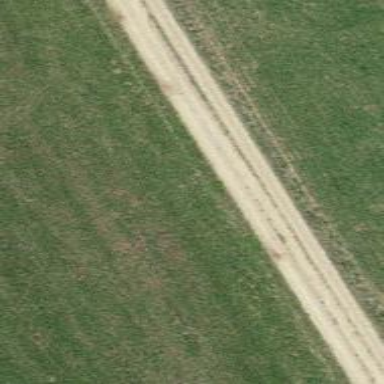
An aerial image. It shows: Track with grade2 tracktype.